Aerial crown-view tile of a tropical tree (Barro Colorado Island, Panama), acquired 20250818:
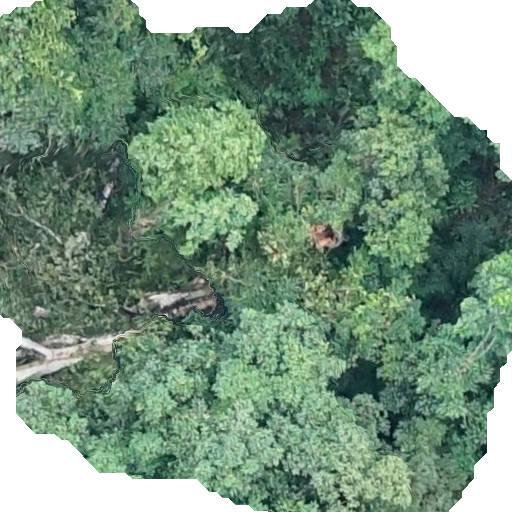
Species: Ficus obtusifolia
GBIF accepted scientific name: Ficus obtusifolia
Crown area: 353.113 m²